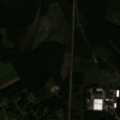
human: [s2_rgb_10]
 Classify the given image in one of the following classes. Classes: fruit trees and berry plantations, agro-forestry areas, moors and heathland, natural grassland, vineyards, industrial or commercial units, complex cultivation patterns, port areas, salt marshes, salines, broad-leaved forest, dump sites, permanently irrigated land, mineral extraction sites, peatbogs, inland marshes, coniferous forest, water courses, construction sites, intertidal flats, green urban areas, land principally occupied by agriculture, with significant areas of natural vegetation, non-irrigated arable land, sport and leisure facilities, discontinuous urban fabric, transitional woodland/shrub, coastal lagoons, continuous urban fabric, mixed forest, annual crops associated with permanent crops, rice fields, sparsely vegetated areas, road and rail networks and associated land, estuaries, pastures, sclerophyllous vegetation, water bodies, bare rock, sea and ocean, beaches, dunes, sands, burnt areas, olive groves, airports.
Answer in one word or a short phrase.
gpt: discontinuous urban fabric, industrial or commercial units, land principally occupied by agriculture, with significant areas of natural vegetation, coniferous forest, transitional woodland/shrub